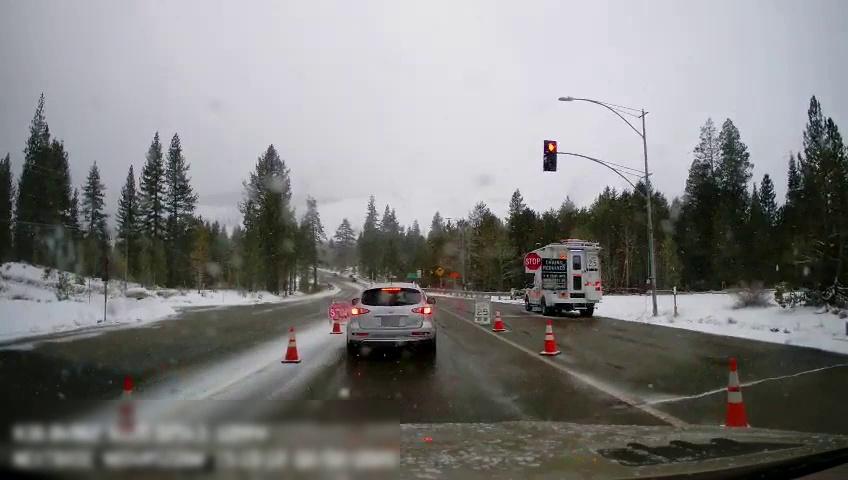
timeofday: Day
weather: Snowy
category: Drivable Space
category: Vehicles | Truck
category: Vehicles | SUV
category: Lanes | Alternate Lane
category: Traffic | Lights
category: Traffic | Signs
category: Traffic | Signs
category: Traffic | Signs
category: Traffic | Signs
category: Traffic | Signs
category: Traffic | Signs
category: Traffic | Signs
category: Traffic | Signs
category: Traffic | Signs